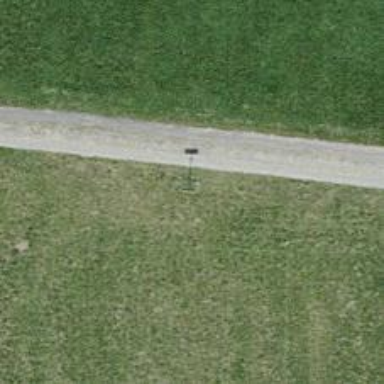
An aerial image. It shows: Pole with roof covering.